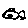
Label: fish